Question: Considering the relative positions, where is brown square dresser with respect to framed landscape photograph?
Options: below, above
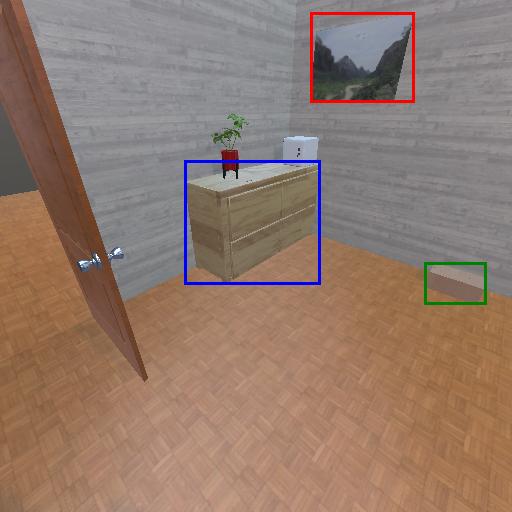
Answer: below